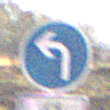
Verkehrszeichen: VorgeschriebeneFahrtrichtungLinks
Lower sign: EinspurigeFahrzeugeFrei5
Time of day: Midday
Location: Outdoor (Nature)
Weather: Clear
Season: NotSpecified
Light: Natural